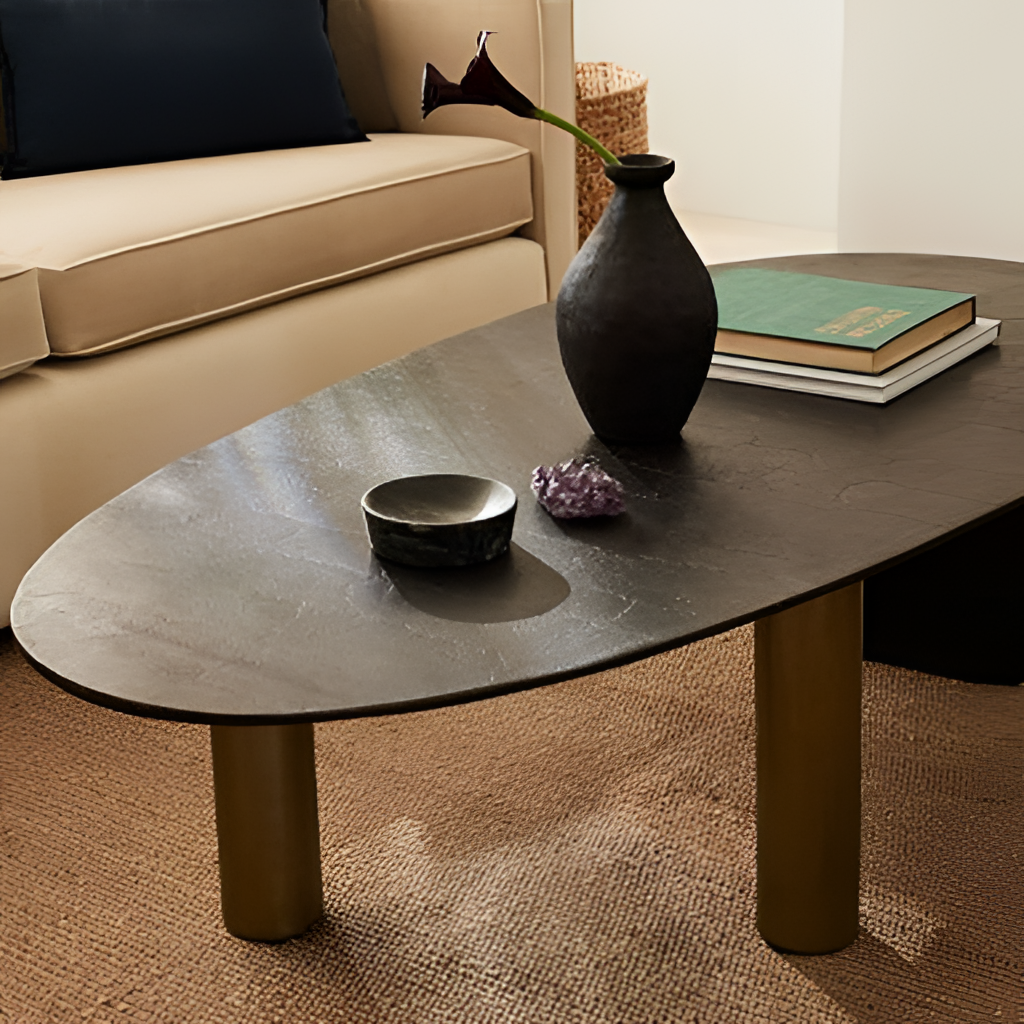
living room, stone coffee table, paint wallpaper, with solid pattern, brown jute flooring, with weave pattern, contemporary